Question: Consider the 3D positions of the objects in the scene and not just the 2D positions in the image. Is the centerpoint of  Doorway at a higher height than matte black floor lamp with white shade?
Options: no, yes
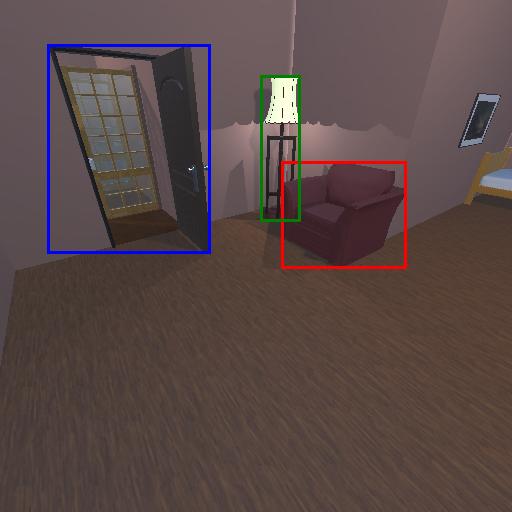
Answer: no